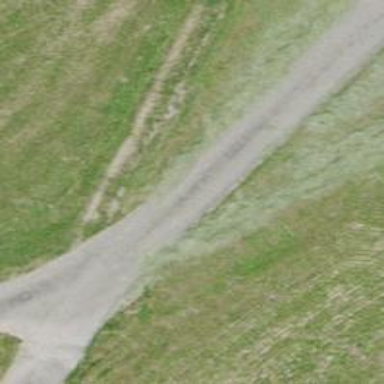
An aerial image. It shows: Unclassified road.